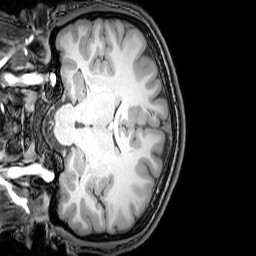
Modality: T1w
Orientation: coronal
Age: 21
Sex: male
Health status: healthy
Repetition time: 0.081 s
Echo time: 0.037 s